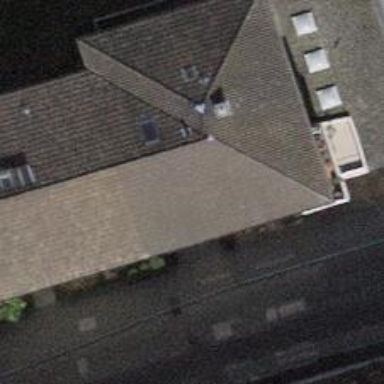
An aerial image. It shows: Building with tile roof.